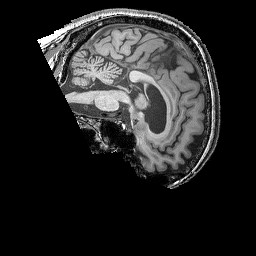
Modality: T1w
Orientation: sagittal
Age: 70
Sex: male
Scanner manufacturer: siemens
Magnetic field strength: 3 T
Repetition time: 2.25 s
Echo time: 0.00411 s